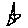
Label: star